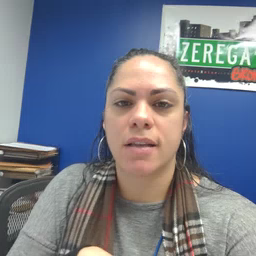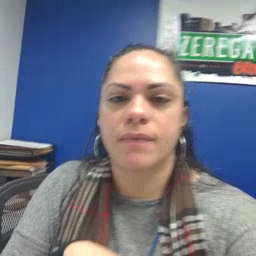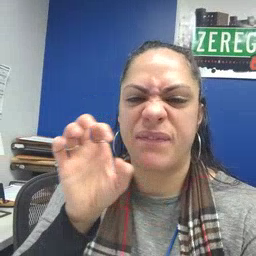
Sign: feet